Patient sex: F
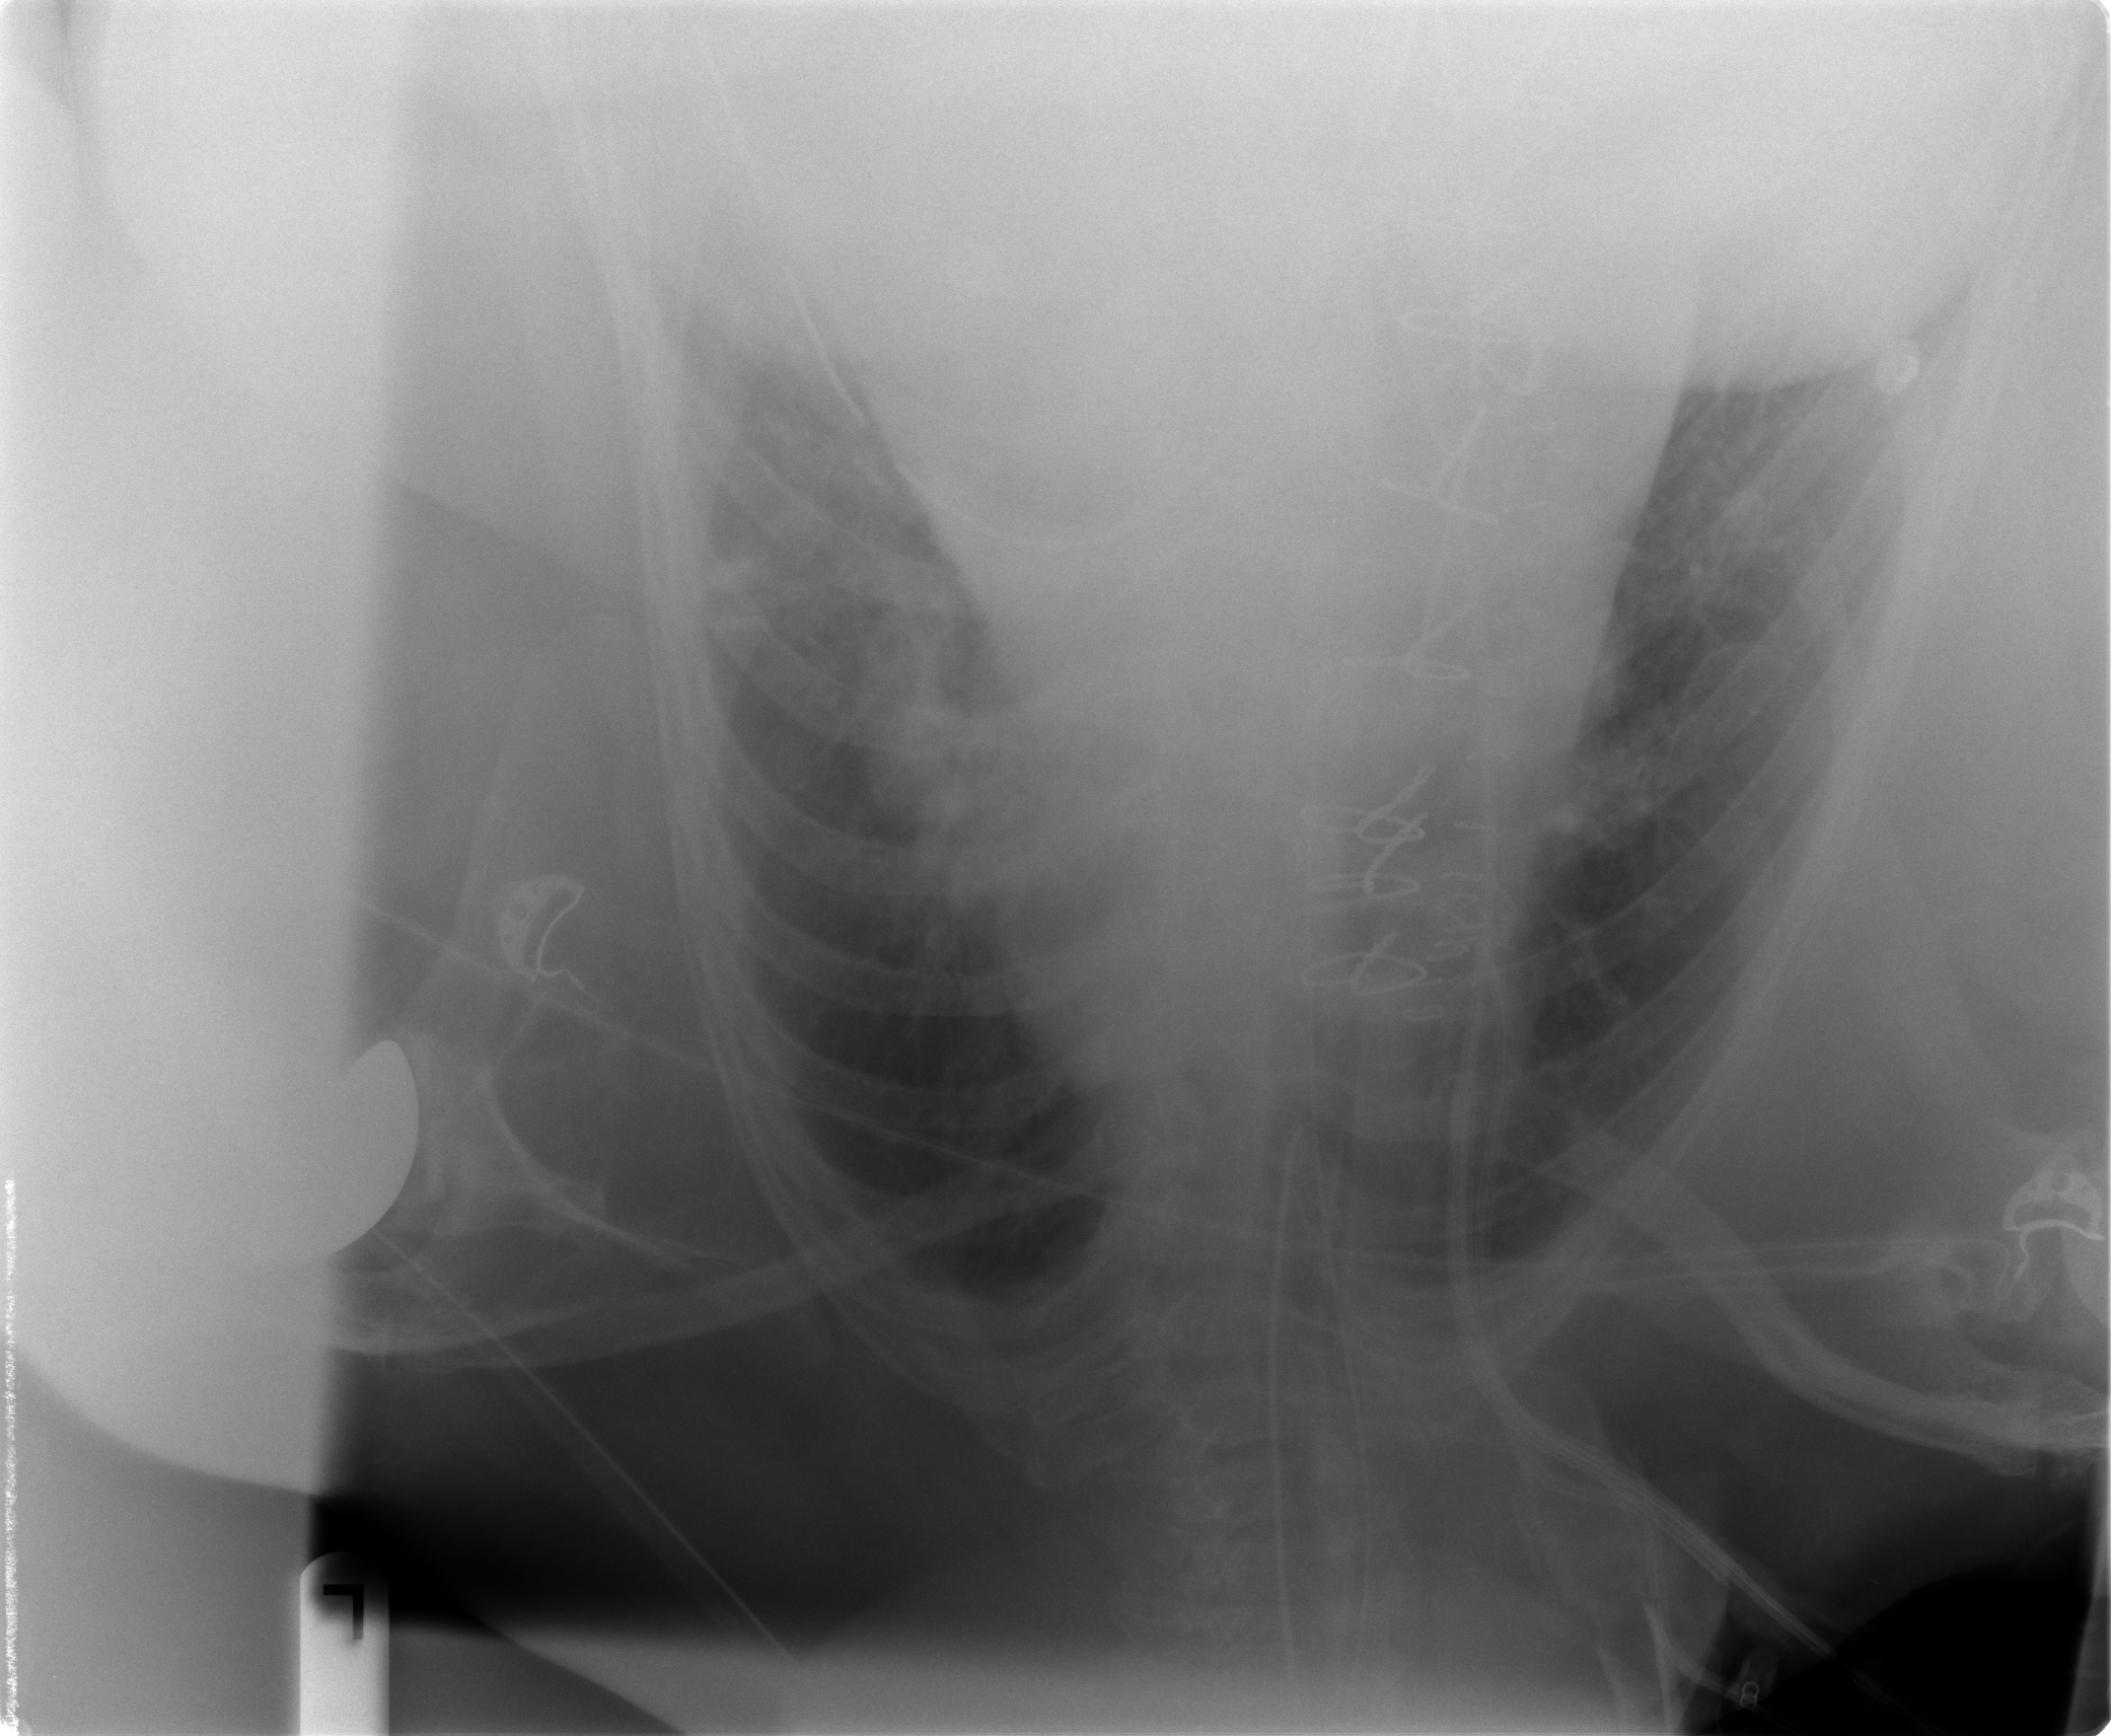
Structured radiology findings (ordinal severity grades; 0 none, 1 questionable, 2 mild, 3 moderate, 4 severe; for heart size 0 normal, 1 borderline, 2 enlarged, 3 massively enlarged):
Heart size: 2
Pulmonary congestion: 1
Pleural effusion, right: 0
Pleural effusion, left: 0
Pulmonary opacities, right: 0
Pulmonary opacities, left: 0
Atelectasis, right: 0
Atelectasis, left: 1